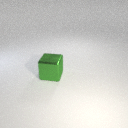
large green metal cube